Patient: sex F, age 58
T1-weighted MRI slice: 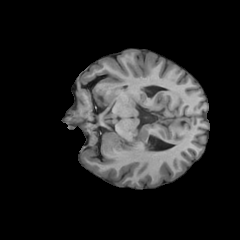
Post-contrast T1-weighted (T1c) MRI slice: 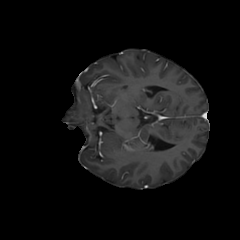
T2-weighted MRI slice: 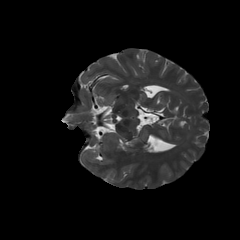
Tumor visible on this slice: no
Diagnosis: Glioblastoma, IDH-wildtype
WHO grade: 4